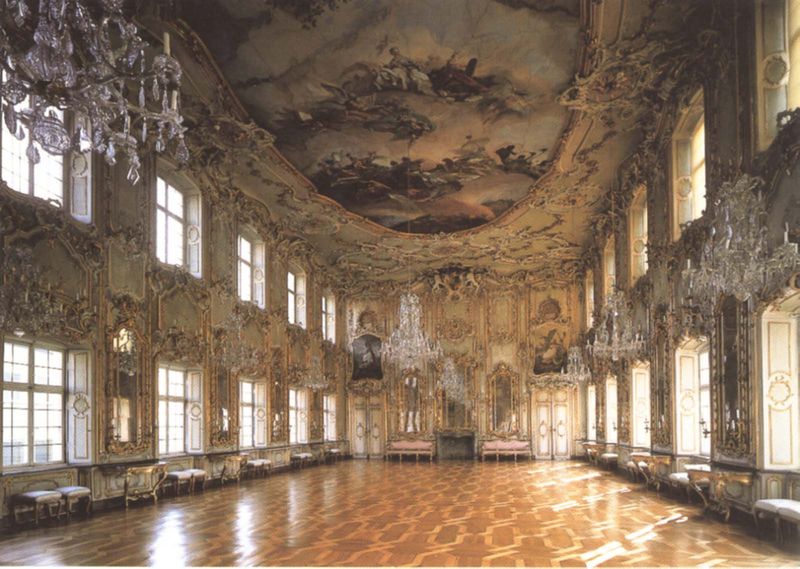
Titel: Schaezlerpalais
Künstler: Karl Albert Lespiliez
Standort: Augsburg, Schaezlerpalais (EU - D - B)
Schlagwörter: gemälde, fenster, glas, licht, schloss, boden, gold, decke, rokoko, oval, farbig, parkett, hocker, saal, kronleuchter, leuchter, lüster, stuck, foto, pracht, bänke, kristall, fresken, deckengemälde, fresko, rocaille, sofas